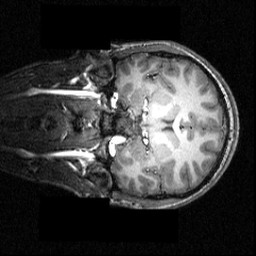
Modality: T1w
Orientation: coronal
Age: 20
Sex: male
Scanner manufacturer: siemens
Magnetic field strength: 3.951 T
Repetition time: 1.5 s
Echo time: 0.00335 s